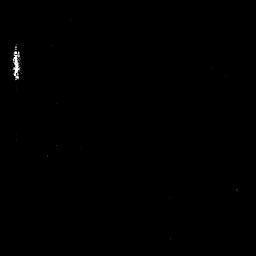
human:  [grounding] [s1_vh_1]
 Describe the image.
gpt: In the satellite image, there is  <ref>1 small ship </ref> <box>[[3, 19, 8, 30, 0]]</box> located at top left.